Interaction volume radius: 5 \u00c5
Interaction volume height: 20 \u00c5
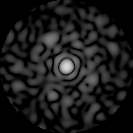
Disorder parameter: 0.8387